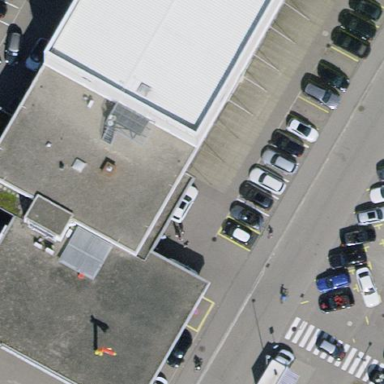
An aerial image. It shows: Retail building that houses car shop.